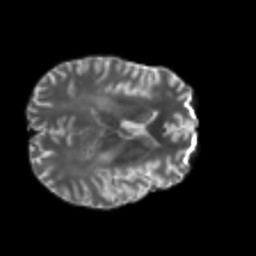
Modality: T2w
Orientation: axial
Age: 29
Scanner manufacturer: philips
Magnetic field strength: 3 T
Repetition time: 8.6 s
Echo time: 0.127 s